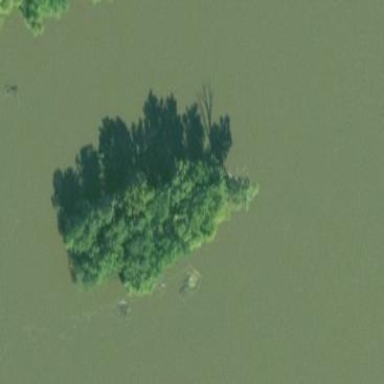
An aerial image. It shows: Islet.